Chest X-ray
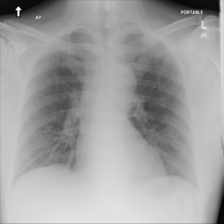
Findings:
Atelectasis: negative
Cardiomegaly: negative
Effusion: negative
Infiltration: negative
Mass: negative
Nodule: negative
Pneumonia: negative
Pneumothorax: negative
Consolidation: negative
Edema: negative
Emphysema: negative
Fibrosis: negative
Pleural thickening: negative
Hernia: negative